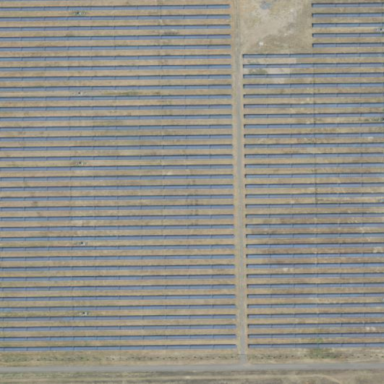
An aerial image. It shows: Solar power plant with photovoltaic technology surrounded by fence.